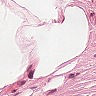
Metastatic tissue present: no